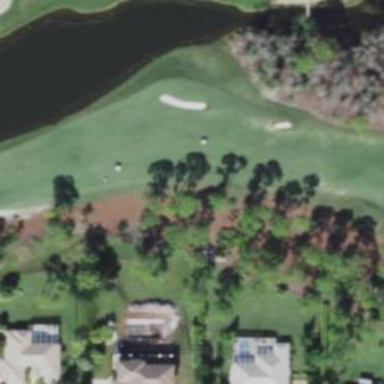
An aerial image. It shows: Golf hole.